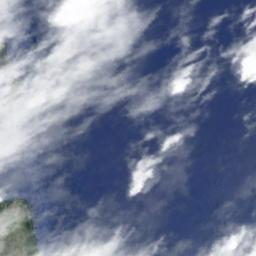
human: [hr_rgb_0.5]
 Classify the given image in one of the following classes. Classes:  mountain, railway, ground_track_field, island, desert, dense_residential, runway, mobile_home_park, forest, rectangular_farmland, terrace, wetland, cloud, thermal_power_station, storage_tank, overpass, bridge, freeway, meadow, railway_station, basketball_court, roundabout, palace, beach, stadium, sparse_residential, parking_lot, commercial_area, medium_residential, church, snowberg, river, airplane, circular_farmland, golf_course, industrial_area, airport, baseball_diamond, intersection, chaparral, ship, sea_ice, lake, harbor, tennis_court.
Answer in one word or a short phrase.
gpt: cloud